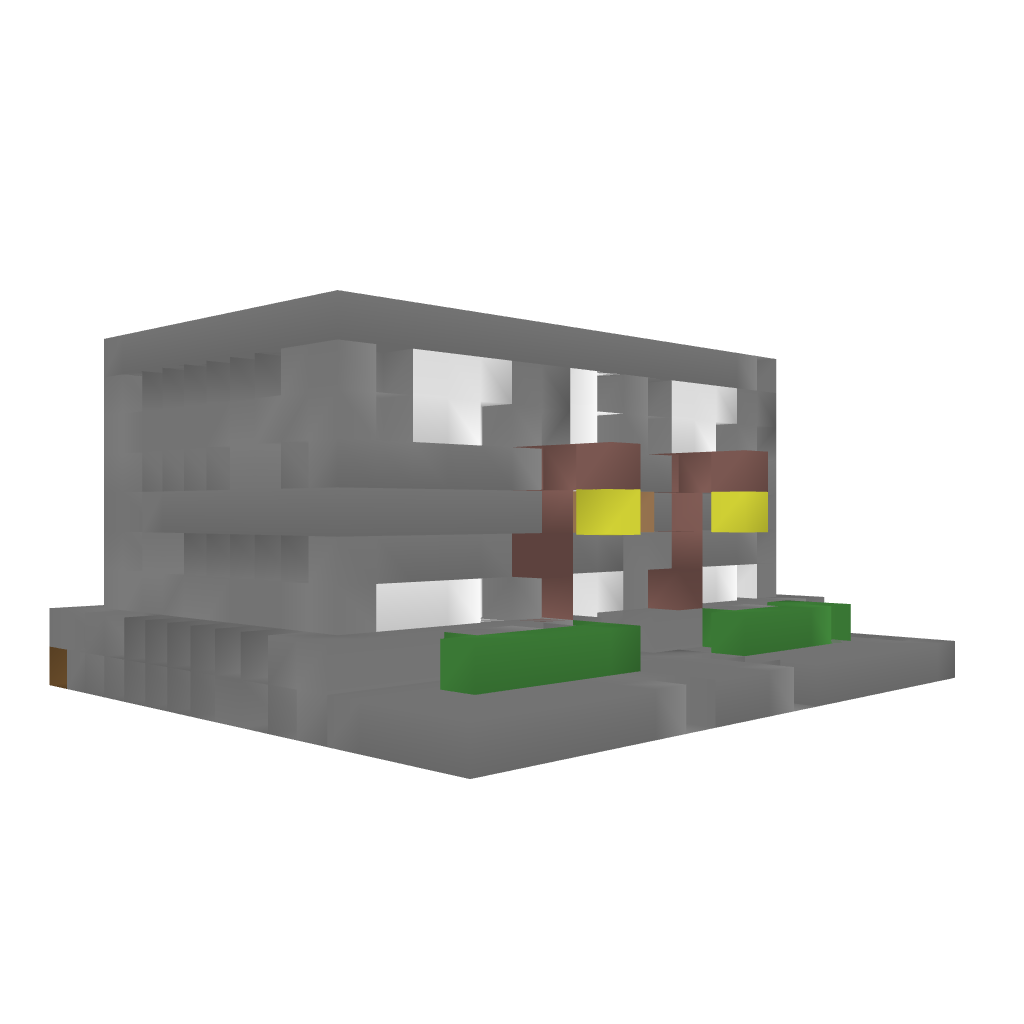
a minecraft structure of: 4-unit Apartment Building (CF) good quality